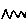
Label: zigzag